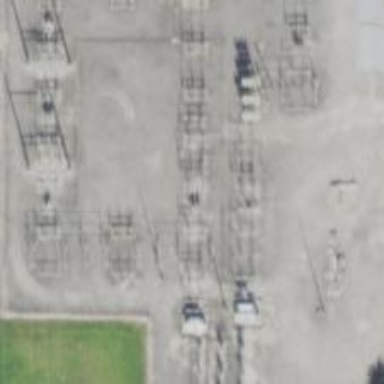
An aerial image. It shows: Switch for power supply.